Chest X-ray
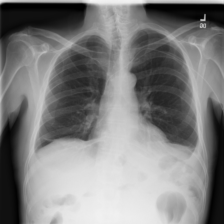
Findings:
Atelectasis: positive
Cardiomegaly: negative
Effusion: positive
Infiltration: negative
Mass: negative
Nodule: negative
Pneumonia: negative
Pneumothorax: negative
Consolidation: negative
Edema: negative
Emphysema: negative
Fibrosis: negative
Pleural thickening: negative
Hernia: negative